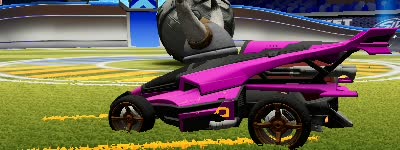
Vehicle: aftershock